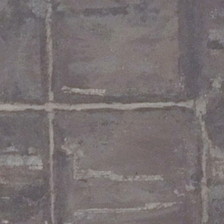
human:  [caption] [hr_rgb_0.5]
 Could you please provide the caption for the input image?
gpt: it is a piece of bareland .

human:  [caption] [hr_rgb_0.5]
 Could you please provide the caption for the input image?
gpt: it is a piece of bareland .

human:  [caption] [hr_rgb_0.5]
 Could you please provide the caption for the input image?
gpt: it is a piece of bareland .

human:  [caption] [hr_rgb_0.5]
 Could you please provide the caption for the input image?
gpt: it is a piece of bareland .

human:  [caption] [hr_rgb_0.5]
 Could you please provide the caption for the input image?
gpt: it is a piece of bareland .